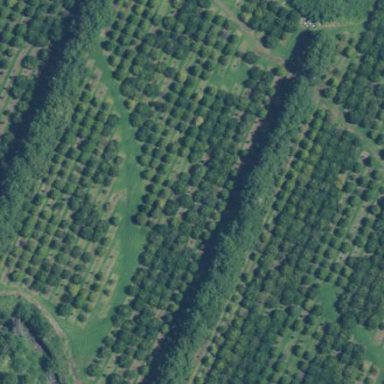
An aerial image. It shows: Orchard filled with macadamia trees.